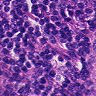
Metastatic tissue present: no